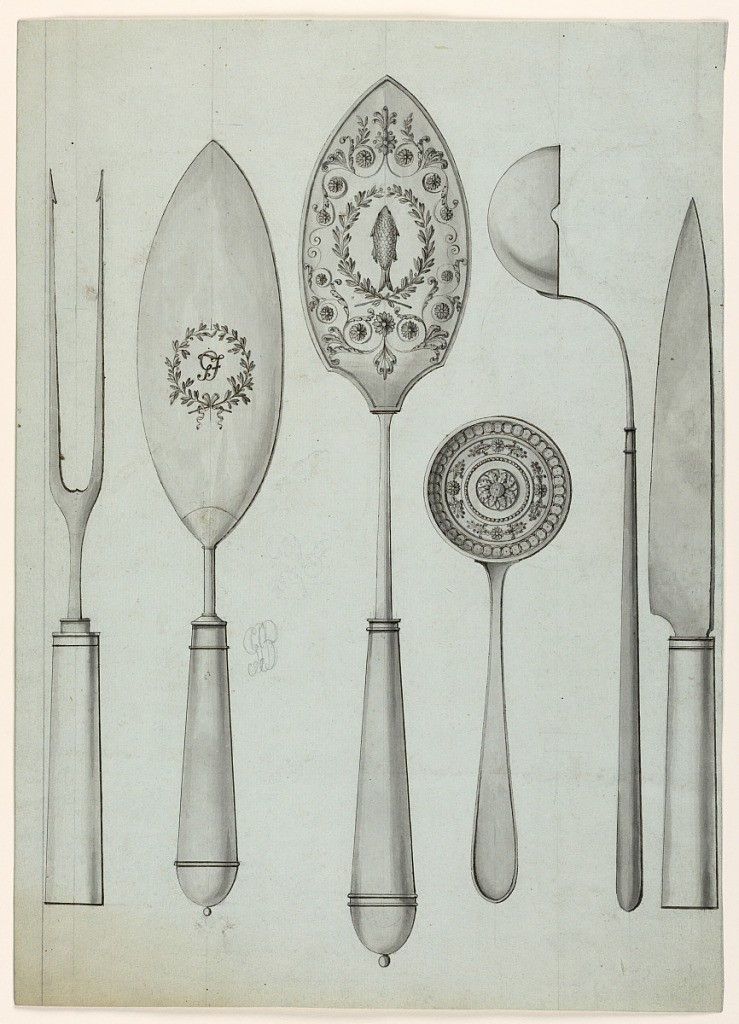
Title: Cutlery Designs
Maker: Pietro Belli, Italian, 1780–1828
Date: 1815–30
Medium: Graphite, pen, brush, ink
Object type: Drawing
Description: Shown upright in a row from left:  A two-forked spoon.  A dresser, showing a monogram GF in a laurel wreath.  A dresser, showing a fish in a wreath and surrounded by rinceaux.  A spoon, shown from the inside, showing circular bands with a chain and with palmette motifs, respectively, moldings, and a rosette in the center.  A soupspoon shown sidewise with the spout.  A knife.